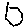
Label: hexagon